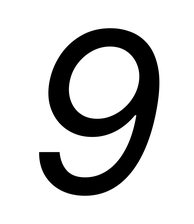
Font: Inter-Italic_Italic